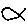
Label: fish